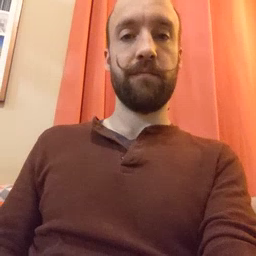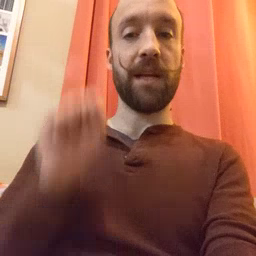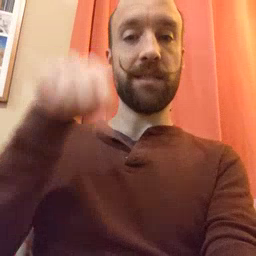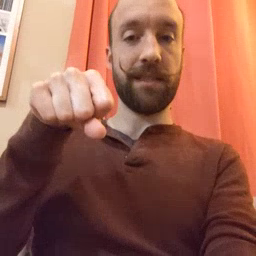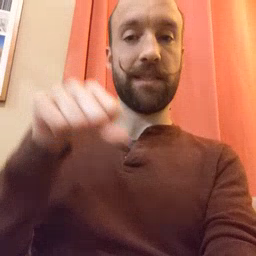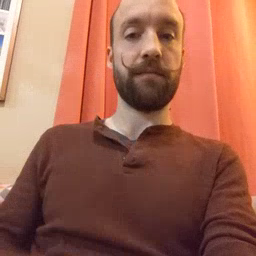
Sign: yes